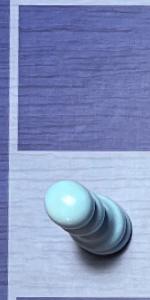
Label: Pawn_White